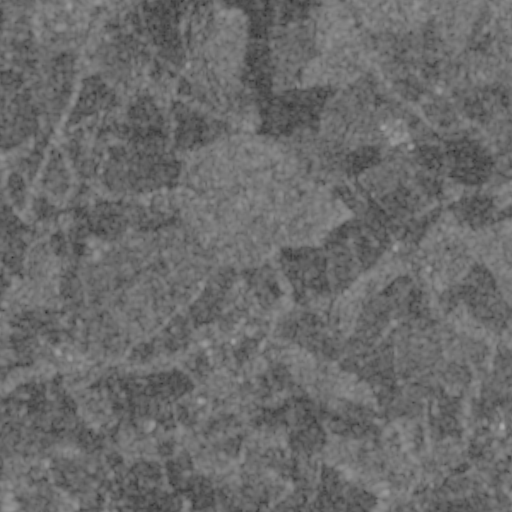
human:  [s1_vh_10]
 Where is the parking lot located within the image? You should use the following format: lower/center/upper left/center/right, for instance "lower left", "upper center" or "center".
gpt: The parking lot is located in the center right of the image.
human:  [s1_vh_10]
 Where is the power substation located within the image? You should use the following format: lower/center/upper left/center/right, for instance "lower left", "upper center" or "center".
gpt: The power substation is located in the center left of the image.
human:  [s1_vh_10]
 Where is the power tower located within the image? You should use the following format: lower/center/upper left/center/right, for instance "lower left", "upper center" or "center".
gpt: The power tower is located in the lower of the image.
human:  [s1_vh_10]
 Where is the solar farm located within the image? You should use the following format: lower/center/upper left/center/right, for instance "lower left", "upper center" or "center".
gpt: The solar farm is located in the center left of the image.
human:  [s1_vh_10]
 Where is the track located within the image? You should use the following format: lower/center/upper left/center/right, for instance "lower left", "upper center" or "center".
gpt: There is no track in the image.

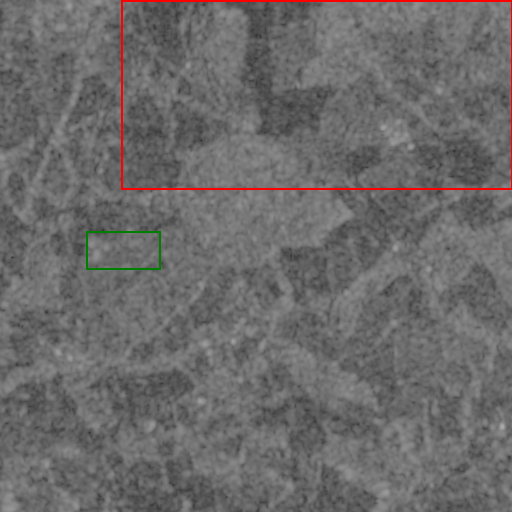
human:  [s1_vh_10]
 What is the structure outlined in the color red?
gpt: The structure outlined in red is a crop field.
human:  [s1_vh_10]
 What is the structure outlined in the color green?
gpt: The structure outlined in green is a solar farm.
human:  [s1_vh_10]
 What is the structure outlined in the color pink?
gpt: There is no pink outline.